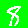
Digit: 8